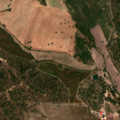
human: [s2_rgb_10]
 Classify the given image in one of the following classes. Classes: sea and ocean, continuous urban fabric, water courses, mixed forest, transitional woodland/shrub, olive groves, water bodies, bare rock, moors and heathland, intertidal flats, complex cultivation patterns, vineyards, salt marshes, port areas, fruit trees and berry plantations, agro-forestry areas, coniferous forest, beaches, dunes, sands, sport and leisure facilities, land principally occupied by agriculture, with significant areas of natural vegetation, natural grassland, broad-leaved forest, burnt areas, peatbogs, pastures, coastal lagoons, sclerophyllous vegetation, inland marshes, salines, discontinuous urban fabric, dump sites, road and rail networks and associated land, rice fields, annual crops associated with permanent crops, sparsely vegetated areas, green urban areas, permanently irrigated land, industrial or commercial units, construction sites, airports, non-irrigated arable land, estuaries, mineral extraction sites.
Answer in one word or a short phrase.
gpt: continuous urban fabric